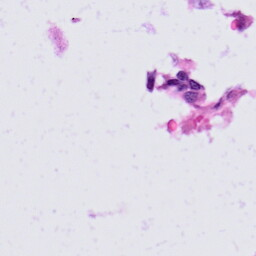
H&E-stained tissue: Skin